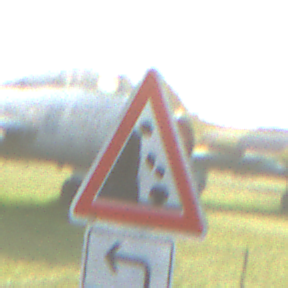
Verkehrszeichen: SteinschlagLinks
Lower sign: RichtungsangabeDurchPfeile2
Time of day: SunriseSunset
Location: Outdoor (Special)
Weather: Clear
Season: NotSpecified
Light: Natural